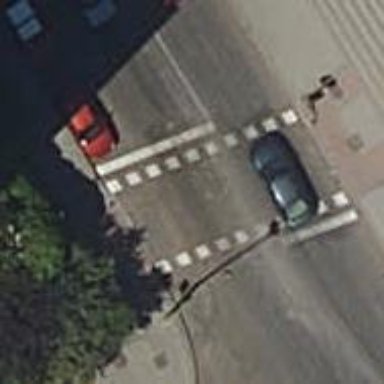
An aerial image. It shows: Crossing with traffic signals.